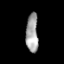
Tissue: lung
Cell type: Fibroblasts
Senescence score: 0.5712
Nuclear area (px): 468
Mean DAPI intensity: 160.652